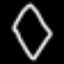
Label: diamond